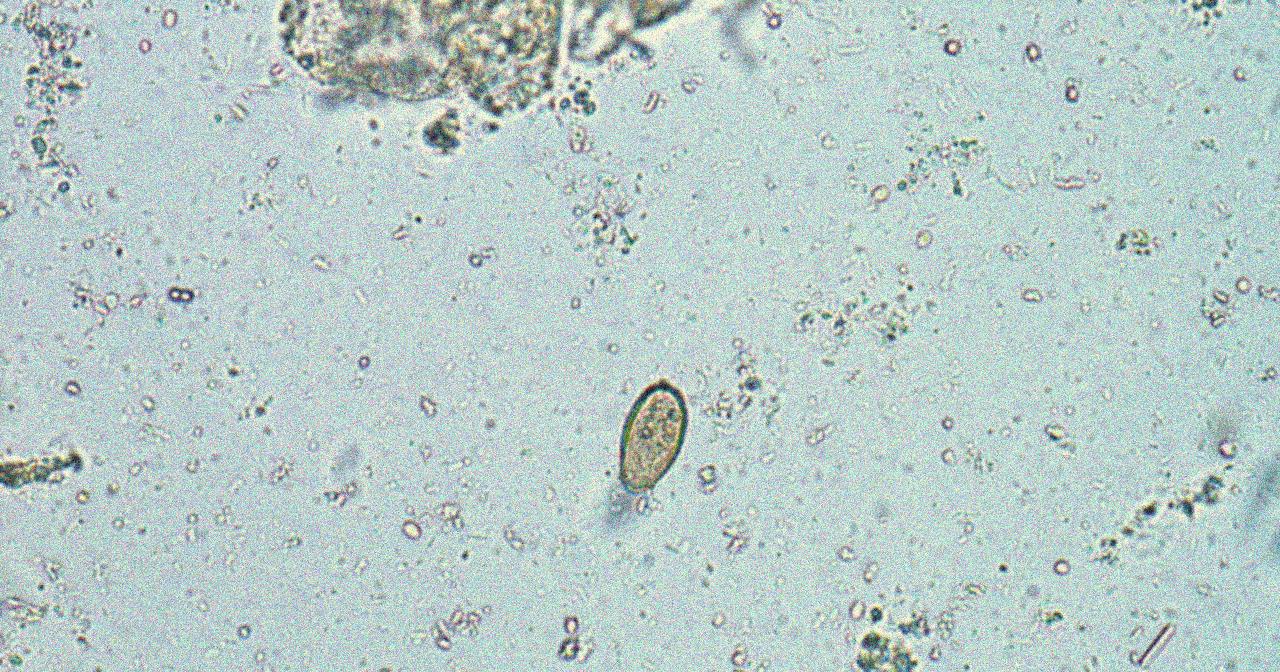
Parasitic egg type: Opisthorchis viverrine